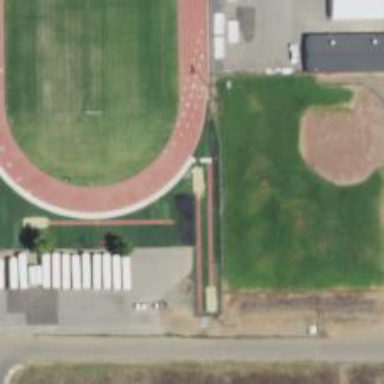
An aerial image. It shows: Track located within leisure land area.